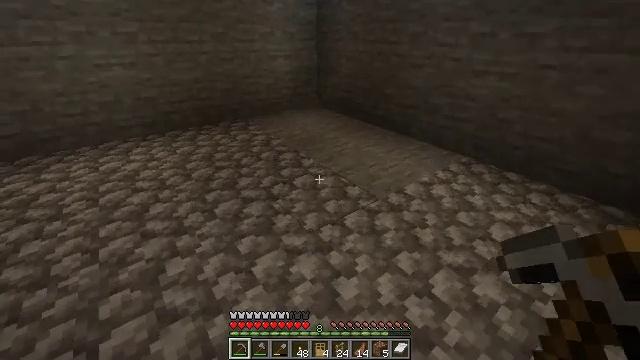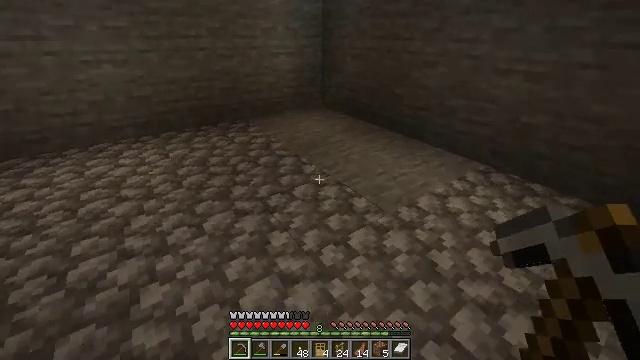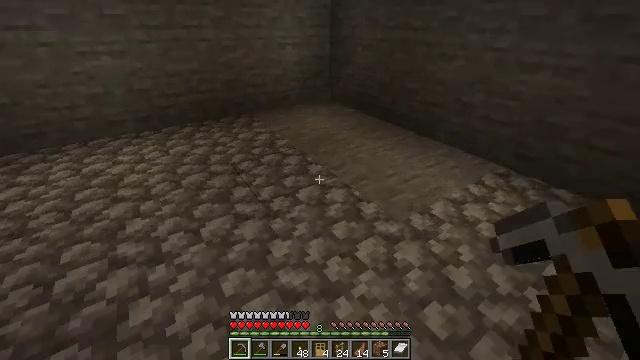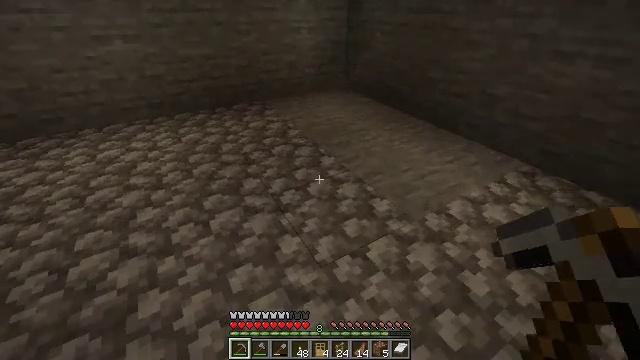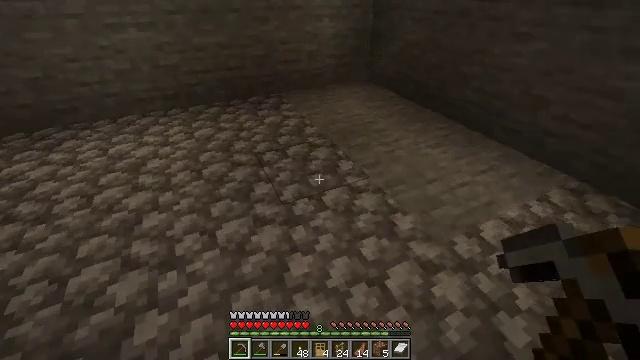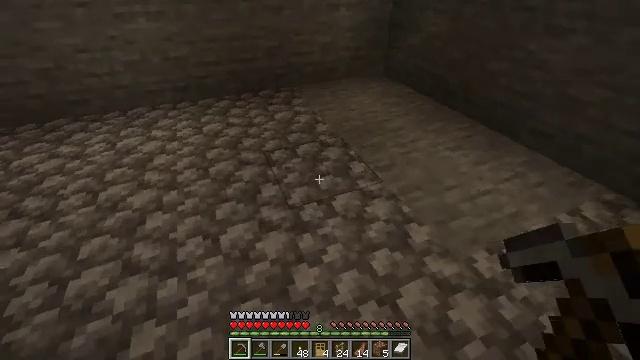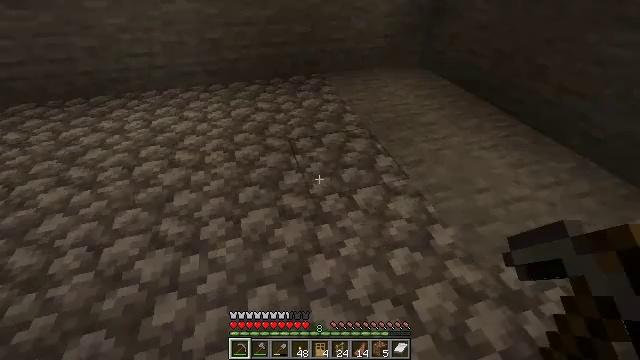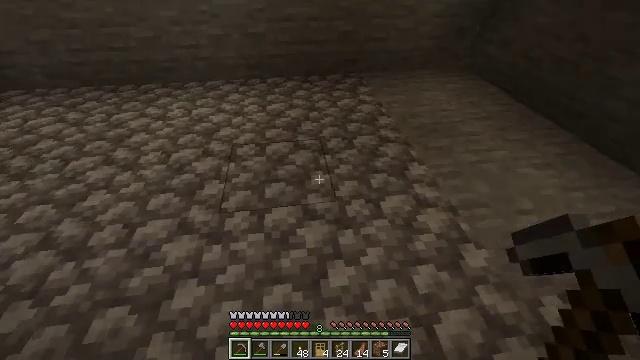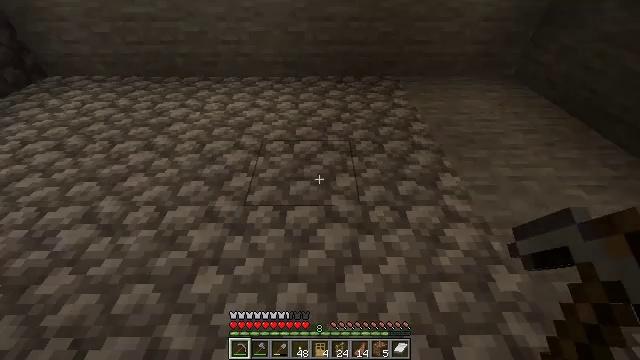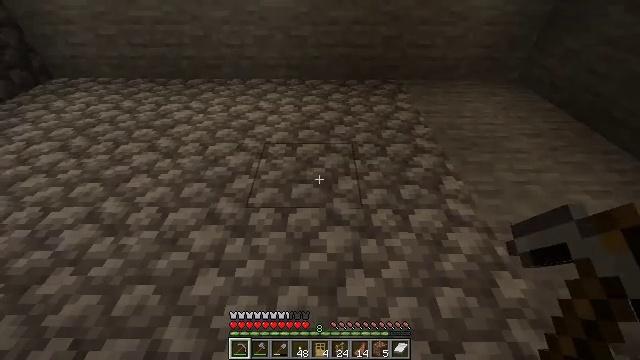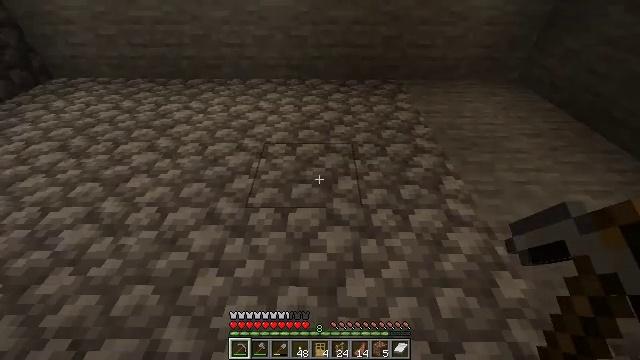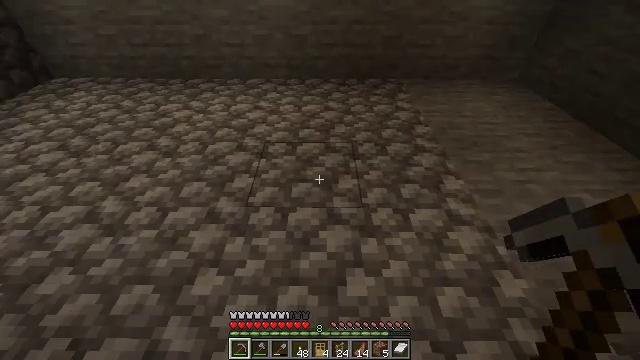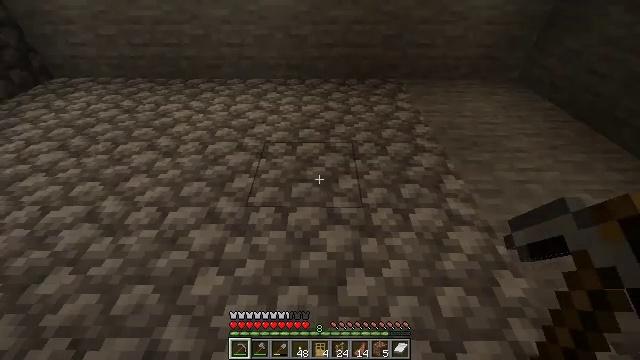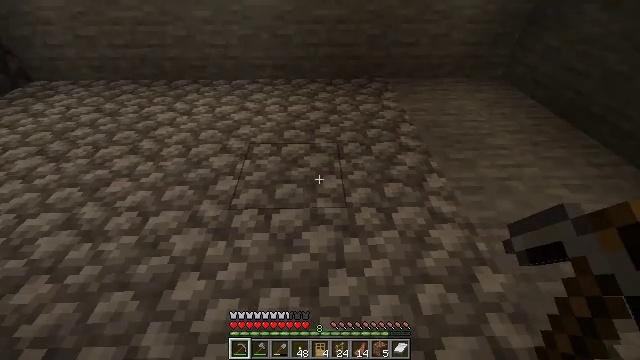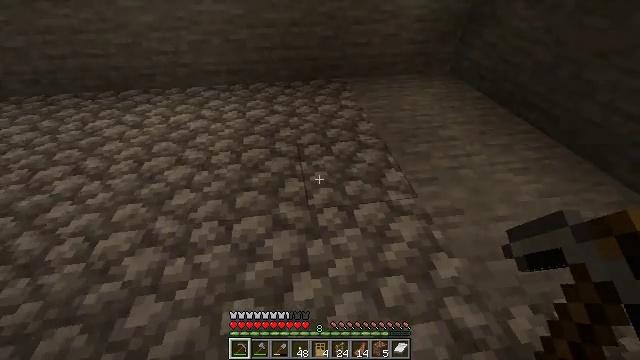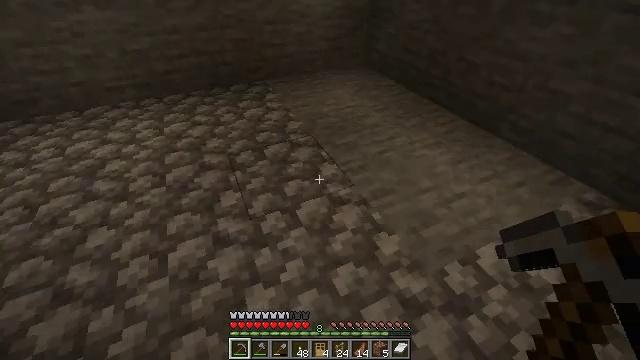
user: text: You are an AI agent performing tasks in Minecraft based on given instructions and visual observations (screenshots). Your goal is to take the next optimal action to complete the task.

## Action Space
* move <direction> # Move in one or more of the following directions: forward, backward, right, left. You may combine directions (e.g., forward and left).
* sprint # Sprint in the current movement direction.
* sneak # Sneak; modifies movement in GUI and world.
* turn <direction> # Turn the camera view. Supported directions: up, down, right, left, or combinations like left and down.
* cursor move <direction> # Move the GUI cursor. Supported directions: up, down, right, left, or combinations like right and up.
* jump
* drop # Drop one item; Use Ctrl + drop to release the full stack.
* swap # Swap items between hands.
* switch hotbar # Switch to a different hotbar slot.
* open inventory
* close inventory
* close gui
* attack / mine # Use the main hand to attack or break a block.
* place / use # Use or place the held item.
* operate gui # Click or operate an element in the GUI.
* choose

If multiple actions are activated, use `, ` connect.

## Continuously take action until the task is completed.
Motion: motion action
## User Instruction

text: Break the cobblestone to create a path.
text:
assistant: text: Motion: move forward, turn left
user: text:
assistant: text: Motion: move forward, turn left and down
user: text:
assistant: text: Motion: move forward, turn left and down
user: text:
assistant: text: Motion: move forward, turn left and down
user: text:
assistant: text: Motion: turn left and down
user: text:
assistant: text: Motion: turn left and down
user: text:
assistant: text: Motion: turn left
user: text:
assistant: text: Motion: turn left
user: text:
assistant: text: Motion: no_op
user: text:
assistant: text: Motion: no_op
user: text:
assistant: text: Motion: no_op
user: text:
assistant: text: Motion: no_op
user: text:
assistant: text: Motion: move right, turn right
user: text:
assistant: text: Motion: move right, turn right
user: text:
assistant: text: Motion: move right, turn right
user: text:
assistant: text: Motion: move forward and move right, turn right
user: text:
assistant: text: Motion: move forward and move right, turn right
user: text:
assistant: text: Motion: move forward, turn right
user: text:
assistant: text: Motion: move forward
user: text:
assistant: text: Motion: move forward
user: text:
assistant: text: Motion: move forward, turn left and down
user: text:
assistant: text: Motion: turn left and down
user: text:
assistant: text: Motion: turn left and down
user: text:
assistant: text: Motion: turn left and down
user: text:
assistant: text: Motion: turn left
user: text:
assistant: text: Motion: turn left
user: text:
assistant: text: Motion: turn left
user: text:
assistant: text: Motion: turn left
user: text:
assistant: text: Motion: turn left
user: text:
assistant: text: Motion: turn left